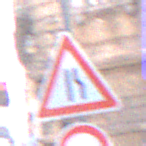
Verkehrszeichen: EinseitigVerengteFahrbahnRechts
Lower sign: Ueberholverbot
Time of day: SunriseSunset
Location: Outdoor (Urban)
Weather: PartlyCloudy
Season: NotSpecified
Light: Natural